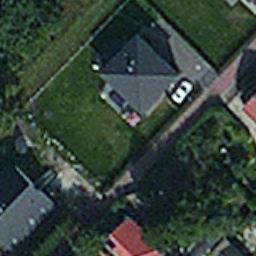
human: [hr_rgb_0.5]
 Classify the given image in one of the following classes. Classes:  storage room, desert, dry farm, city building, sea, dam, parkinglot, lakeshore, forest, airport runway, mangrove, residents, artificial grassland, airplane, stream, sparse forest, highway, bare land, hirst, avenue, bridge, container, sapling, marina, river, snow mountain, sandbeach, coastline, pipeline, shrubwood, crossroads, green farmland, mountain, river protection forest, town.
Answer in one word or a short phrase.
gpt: residents